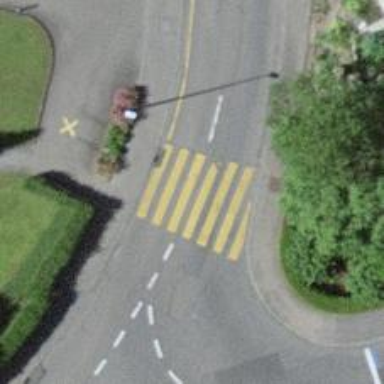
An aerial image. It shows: Pedestrian crossing with zebra markings on the footway.